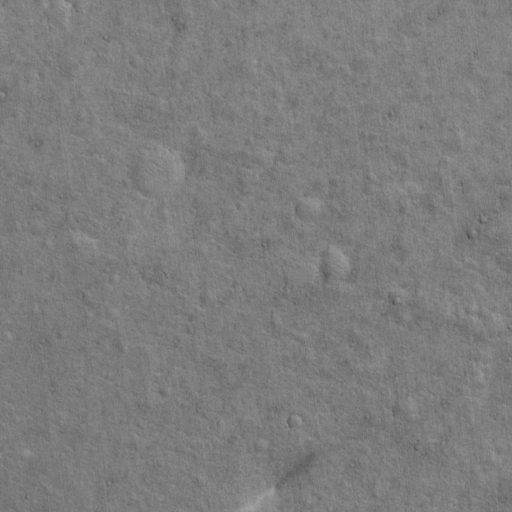
Classes present: Background